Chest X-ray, PA view. Patient: 59 years old, sex M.
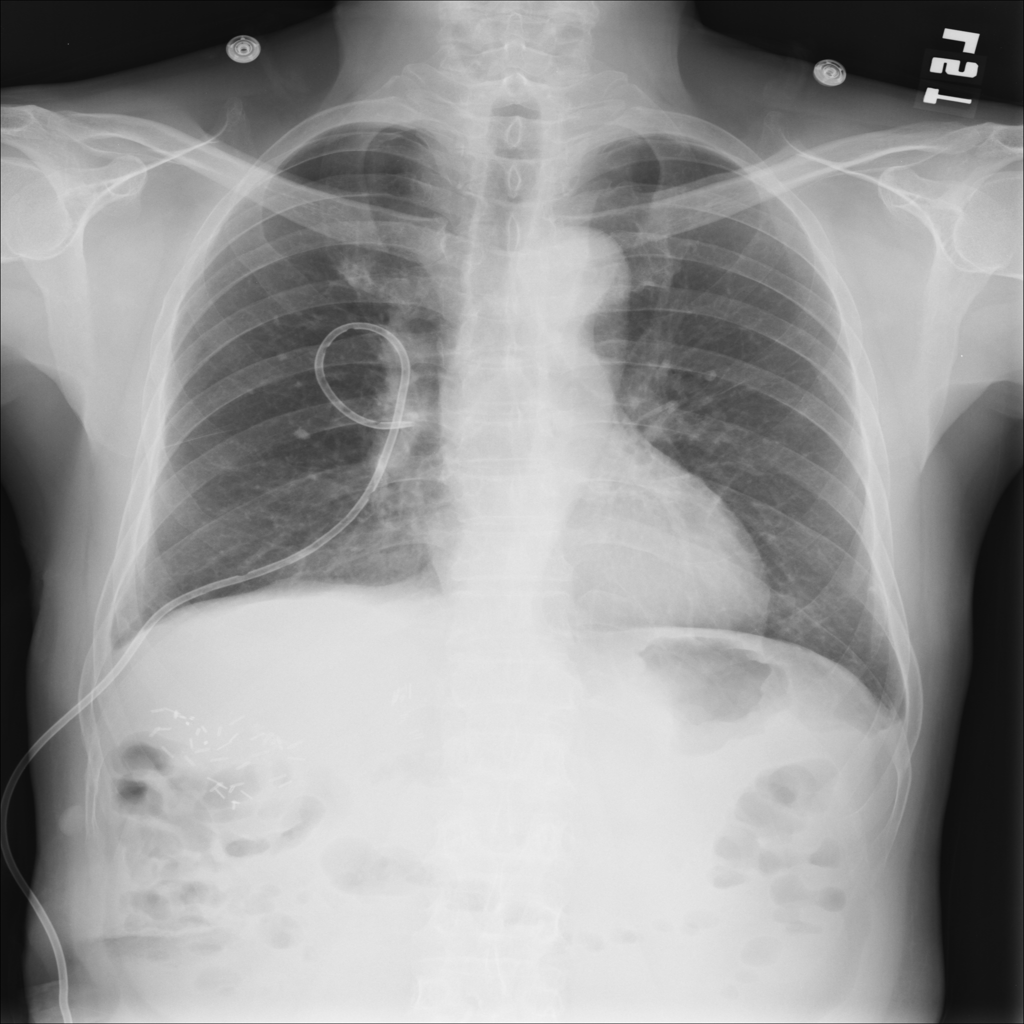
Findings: Pneumothorax